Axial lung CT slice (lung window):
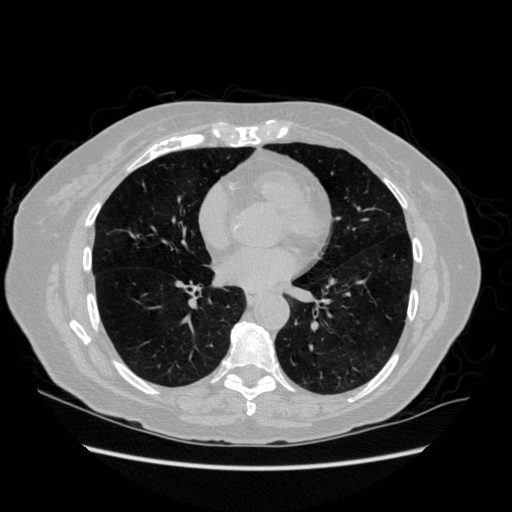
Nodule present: no